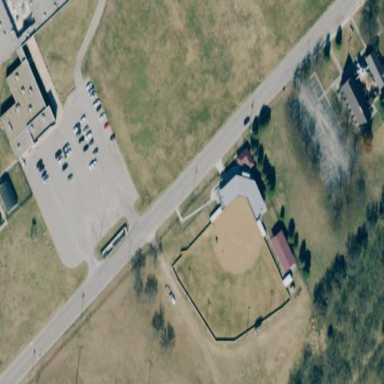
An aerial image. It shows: Softball pitch for leisure and sport activities.